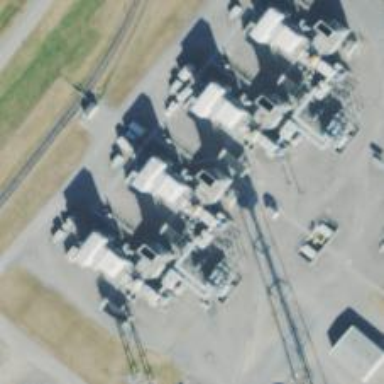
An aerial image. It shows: Gas turbine generator is in use.